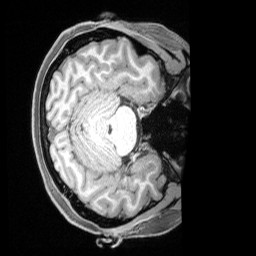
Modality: T1w
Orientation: axial
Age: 26
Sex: female
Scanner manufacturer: siemens
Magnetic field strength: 3 T
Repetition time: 2.17 s
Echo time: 0.00169 s